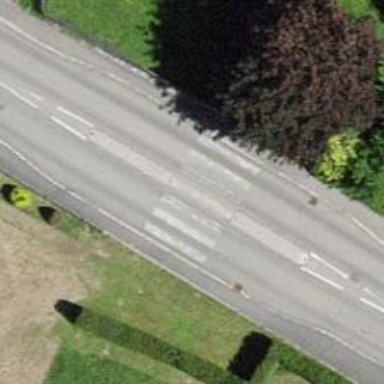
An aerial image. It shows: Uncontrolled zebra crossing on the road.